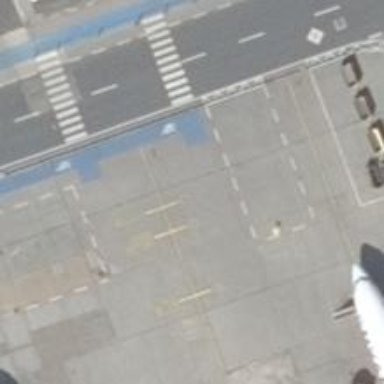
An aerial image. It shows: Parking position at the airport on concrete surface.